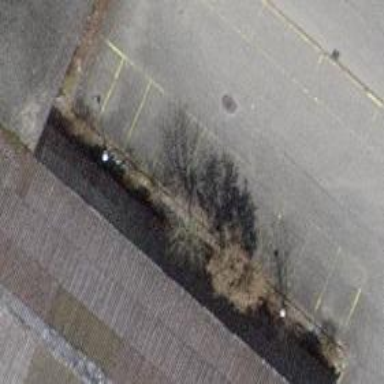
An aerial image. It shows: Parking area.